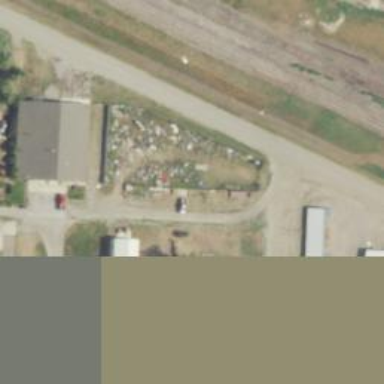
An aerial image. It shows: Alleyway designated as service road.